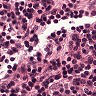
Metastatic tissue present: no